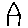
Label: house